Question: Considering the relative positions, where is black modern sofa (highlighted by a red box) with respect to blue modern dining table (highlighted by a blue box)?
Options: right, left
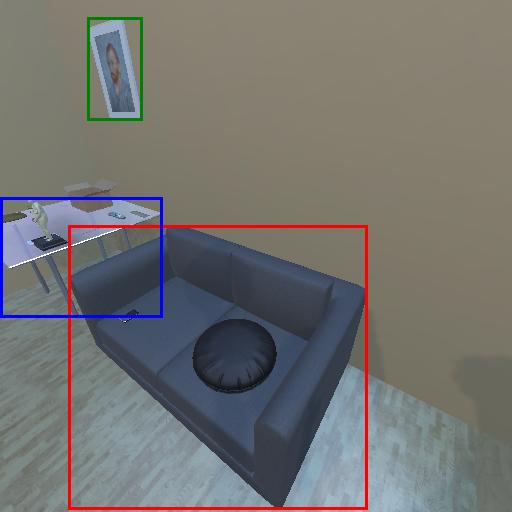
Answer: right